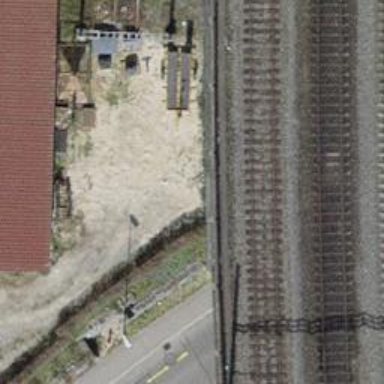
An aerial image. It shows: Railway bridge with single electrified track. It serves as siding with contact line for electrification.